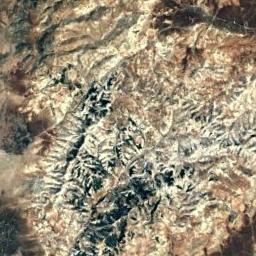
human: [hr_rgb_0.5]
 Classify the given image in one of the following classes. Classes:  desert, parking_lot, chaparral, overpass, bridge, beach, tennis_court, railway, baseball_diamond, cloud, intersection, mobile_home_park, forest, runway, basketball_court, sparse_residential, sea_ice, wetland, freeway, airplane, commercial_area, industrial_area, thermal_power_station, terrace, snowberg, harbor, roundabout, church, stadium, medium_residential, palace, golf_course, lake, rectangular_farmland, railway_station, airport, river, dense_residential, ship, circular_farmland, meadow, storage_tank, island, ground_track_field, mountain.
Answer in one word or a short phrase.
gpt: mountain